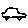
Label: car